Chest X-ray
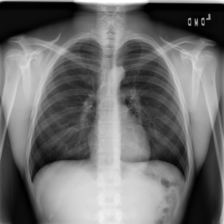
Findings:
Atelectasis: negative
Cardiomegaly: negative
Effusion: negative
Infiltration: negative
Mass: negative
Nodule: negative
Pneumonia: negative
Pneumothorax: negative
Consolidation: negative
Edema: negative
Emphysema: negative
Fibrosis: negative
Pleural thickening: negative
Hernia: negative